Question: am creating one application for student. I need to show digital clock with remaining time.
here i add digital clock

but it show system date
and i need to show Remaining time means suppose if exam time is 10 minute then it must show
time in reverse manner. Or i need to use another clock.
Any help is Appreciated.
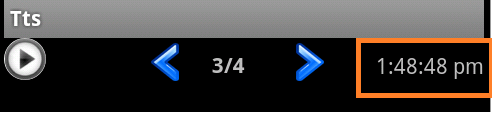
Answer: Define this code in onCreate.
'''
// 5000 is the starting number (in milliseconds)
// 1000 is the number to count down each time (in milliseconds)
MyCount counter = new MyCount(5000, 1000);
counter.start();
'''
Constructor for CountDownTimer is as follow.
'''
// countdowntimer is an abstract class, so extend it and fill in methods
public class MyCount extends CountDownTimer{
public MyCount(long millisInFuture, long countDownInterval) {
super(millisInFuture, countDownInterval);
}
@Override
public void onFinish() {
tv.setText("done!"); //TextView object should be defined in onCreate
}
@Override
public void onTick(long millisUntilFinished) {
tv.setText("Left: " + millisUntilFinished/1000);// This will be called every Second.
}
}
'''